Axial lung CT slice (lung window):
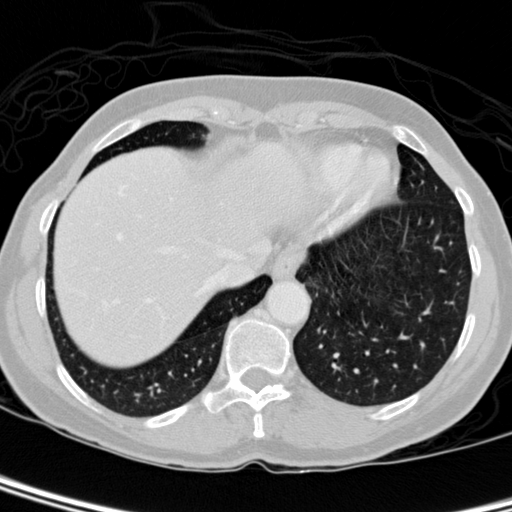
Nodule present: no